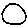
Label: circle